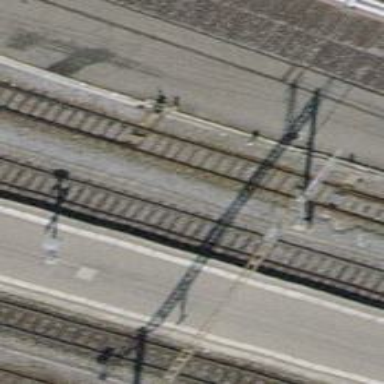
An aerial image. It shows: Railway switch.